Question: In the jface table tutorial <URL>
I can see that in column editing support section
'''
JFace provides the following default implementations for cell editors:
TextCellEditor
ColorCellEditor
CheckboxCellEditor
DialogCellEditor
ComboBoxViewerCellEditor
'''
but what should be done to implement something like cell displays the path of certain directory and there's a small button in this cell like this image

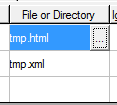
Answer: 'DialogCellEditor' should do this. It normally just displays a label but switches to a label plus a button when the cell is selected.
You override the 'openDialogBox' method to open the dialog you want.
You can also override 'createContents' if you would rather have something other than a label (such as a 'Text' control).